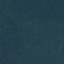
Land use / land cover: Forest